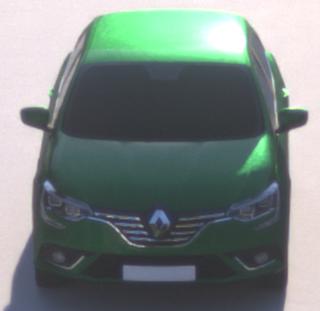
Make: Renault
Model: Mégane ENERGY TCe 100
Detailed model: Mégane (IV)
Model produced from: 2016/03
Model produced until: 2018/08
Doors: 5
Color: green
Road condition: dry road
Daytime: sunrise or sunset
Contrast: medium contrast